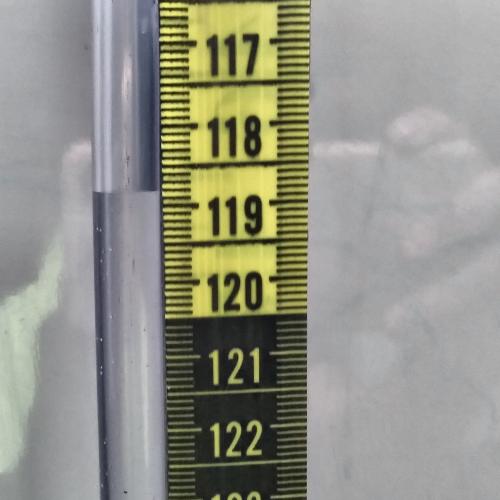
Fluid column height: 118.8 cm